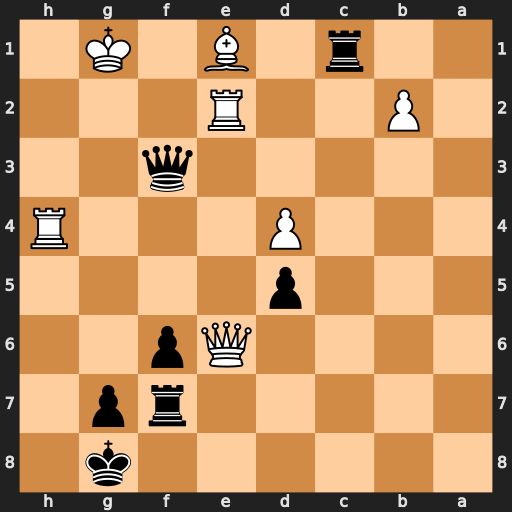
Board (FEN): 6k1/5rp1/4Qp2/3p4/3P3R/5q2/1P2R3/2r1B1K1
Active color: b
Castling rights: -
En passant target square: -
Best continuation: Qg3+ Kf1 Qxh4